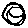
Label: hexagon